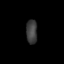
Tissue: lung
Cell type: Epithelial cells
Senescence score: 0.152
Nuclear area (px): 257
Mean DAPI intensity: 62.093